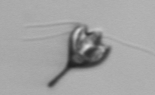
Label: Pyramimonas_longicauda